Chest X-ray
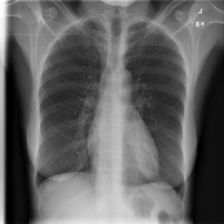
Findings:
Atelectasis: negative
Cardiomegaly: negative
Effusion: negative
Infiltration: negative
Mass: negative
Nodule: negative
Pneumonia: negative
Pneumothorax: negative
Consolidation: negative
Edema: negative
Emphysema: negative
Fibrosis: negative
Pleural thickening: negative
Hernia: negative